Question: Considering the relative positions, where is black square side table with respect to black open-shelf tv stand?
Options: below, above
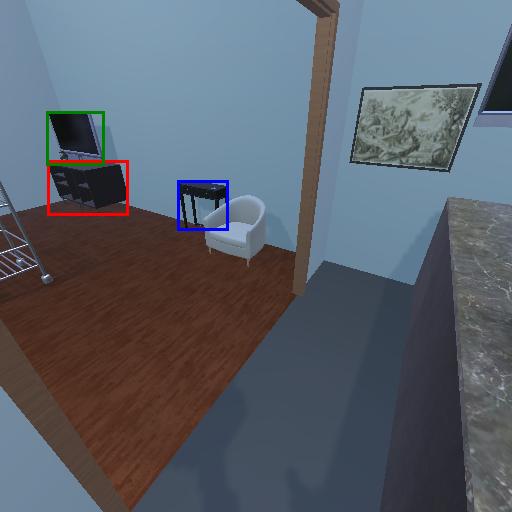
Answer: below